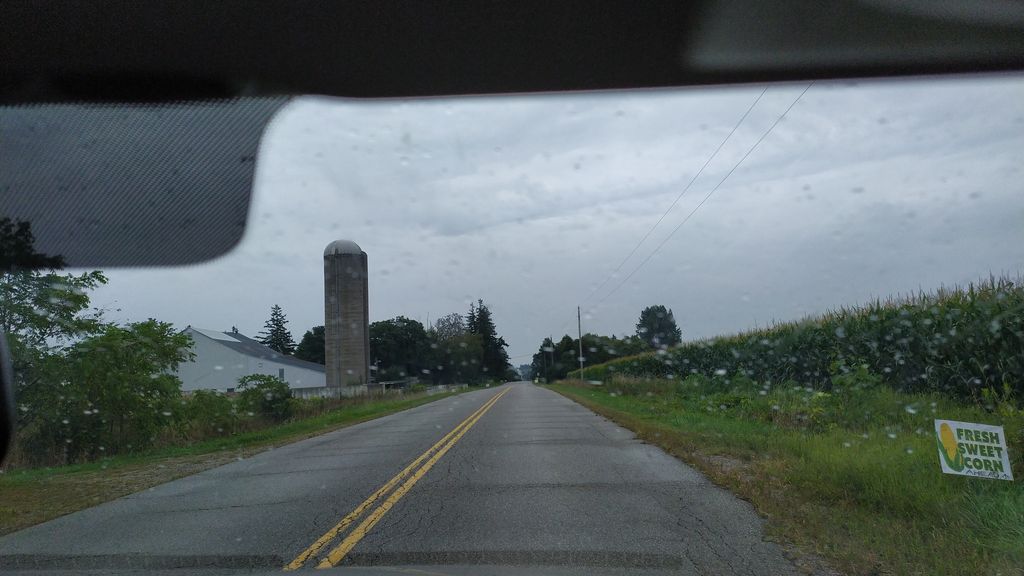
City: kitchener-waterloo